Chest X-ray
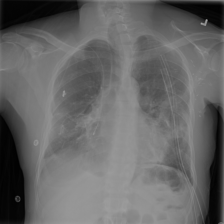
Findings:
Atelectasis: negative
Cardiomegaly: negative
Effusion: negative
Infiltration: negative
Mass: negative
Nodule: negative
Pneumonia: negative
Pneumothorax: positive
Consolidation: negative
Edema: negative
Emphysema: negative
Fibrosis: negative
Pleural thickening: negative
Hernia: negative